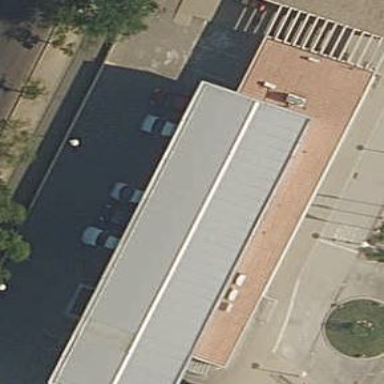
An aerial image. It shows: Building that houses police offices.